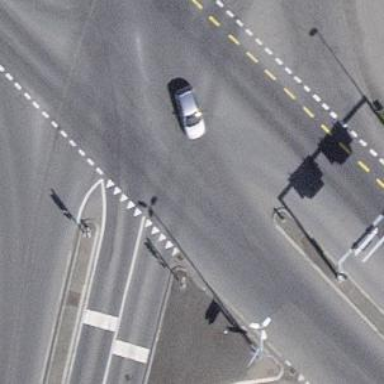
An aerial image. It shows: Road with "give way" sign.